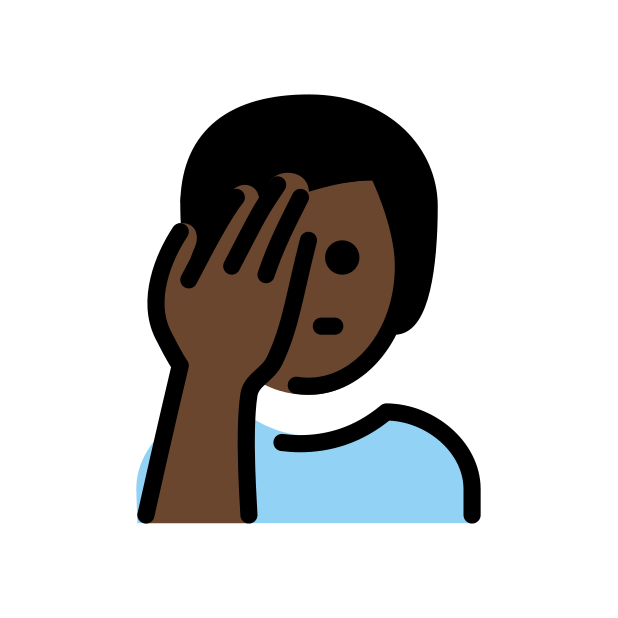
man facepalming: dark skin tone